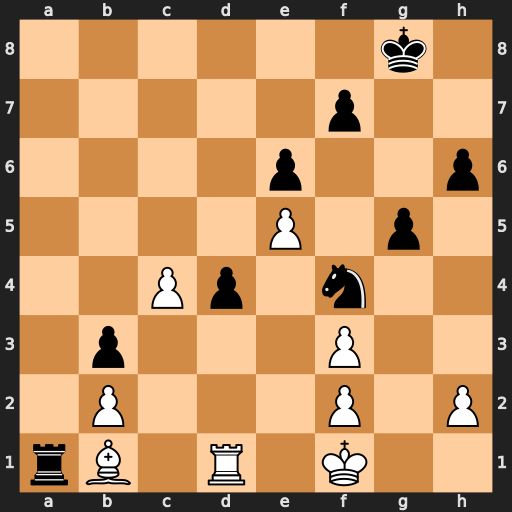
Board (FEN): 6k1/5p2/4p2p/4P1p1/2Pp1n2/1p3P2/1P3P1P/rB1R1K2
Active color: w
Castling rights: -
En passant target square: -
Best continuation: Bh7+ Kxh7 Rxa1